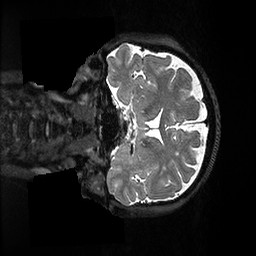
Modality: T2w
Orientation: coronal
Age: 49
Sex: female
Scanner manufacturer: ge
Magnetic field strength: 3 T
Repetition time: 3.202 s
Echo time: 0.06562 s